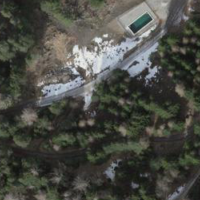
EUNIS habitat code: 43
Species observed at this site:
Certhia familiaris
Cyanistes caeruleus